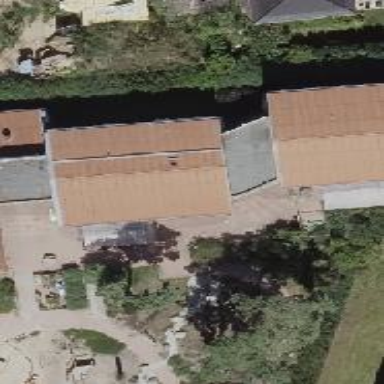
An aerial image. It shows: Kindergarten building.